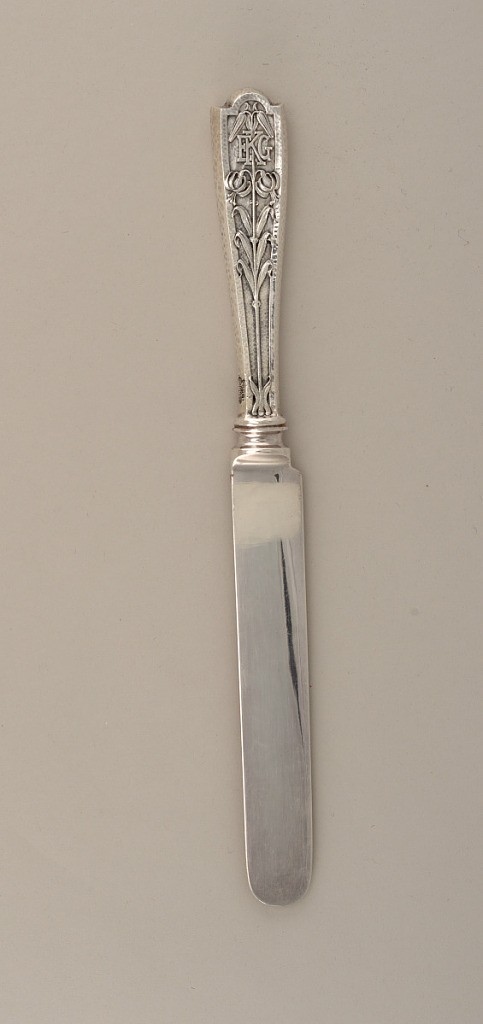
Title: Luncheon Knife from Rockledge Service
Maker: George Washington Maher, American, 1864–1926
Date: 1911–12
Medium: silver
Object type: knife
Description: Luncheon knife, part of flatware service designed in "Martelé" silver for "Rockledge Estate" in Winona, Minnesota. Long straight rectangular blade with rounded tip. Waisted join, leading to four-sided hollow handle, with gently rounded sides, widening towards terminal. Obverse and reverse decorated with lily motif within border, stemming from join of handle continuing up handle with three sets of mirroring leaves on either side of central stem, terminating in mirroring lily blossoms encasing mongram 'EKG.' Terminal in form of segmented or flat arch. Textured hammered surface visible throughout handle.